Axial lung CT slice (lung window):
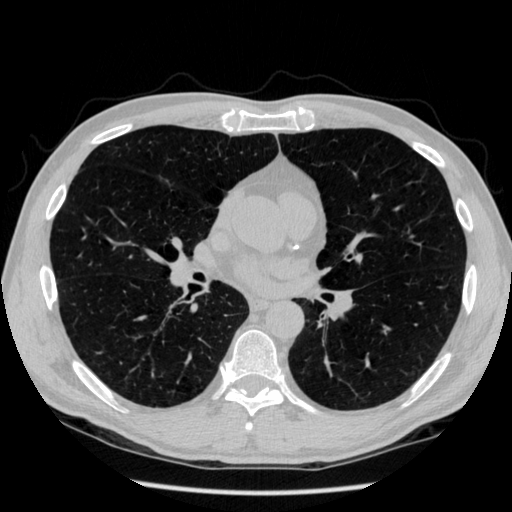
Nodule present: no